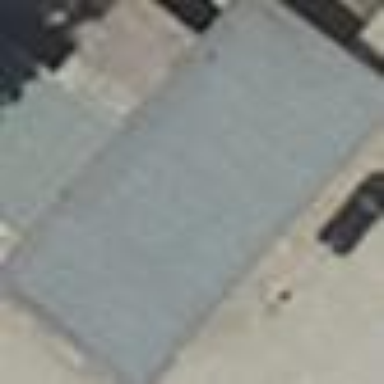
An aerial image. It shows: Shed building.